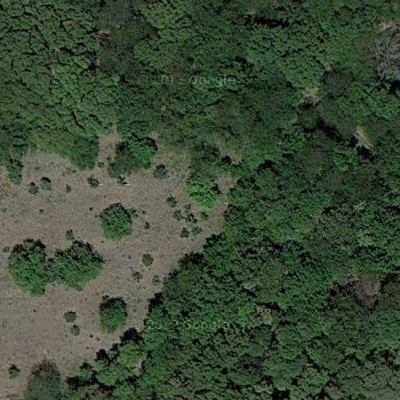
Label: eForest